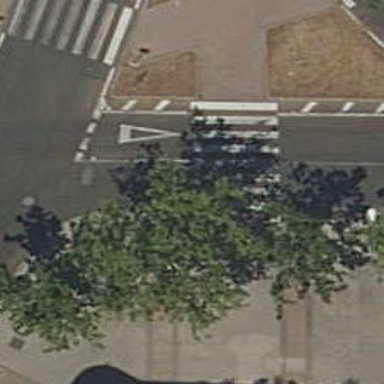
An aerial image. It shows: Paved sidewalk along the footway.